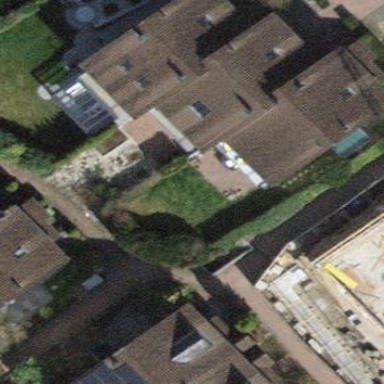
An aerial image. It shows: Simple house.